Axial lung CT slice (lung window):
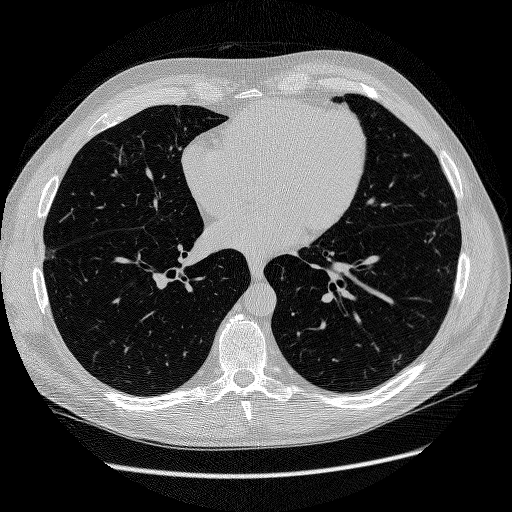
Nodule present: no